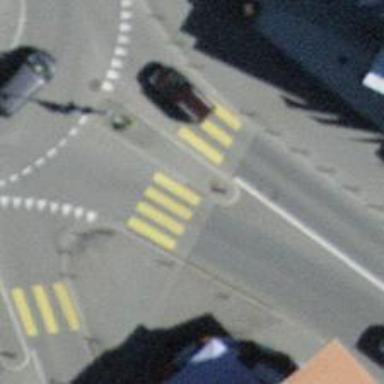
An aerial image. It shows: Uncontrolled road crossing with pedestrian island.